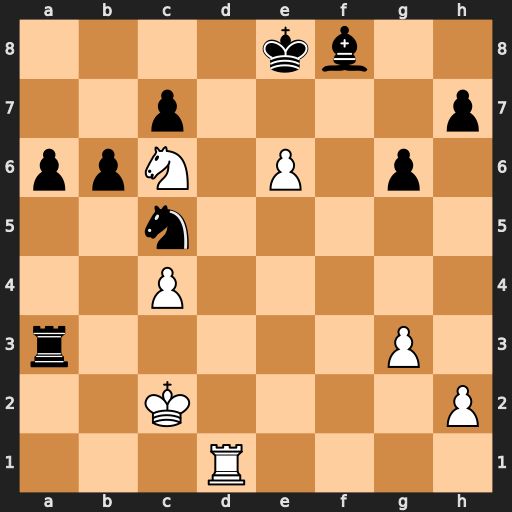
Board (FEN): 4kb2/2p4p/ppN1P1p1/2n5/2P5/r5P1/2K4P/3R4
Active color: w
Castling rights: -
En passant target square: -
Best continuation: Rd8#